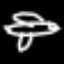
Label: airplane